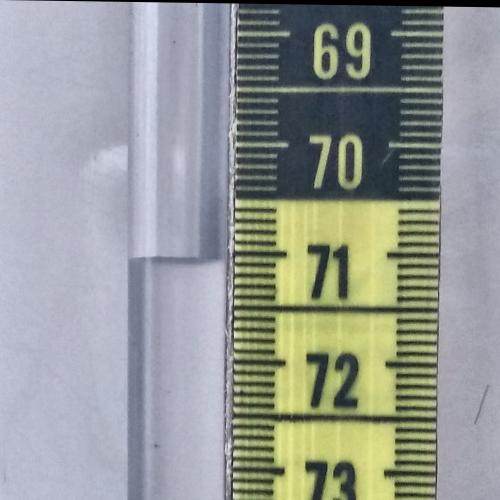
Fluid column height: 71.0 cm